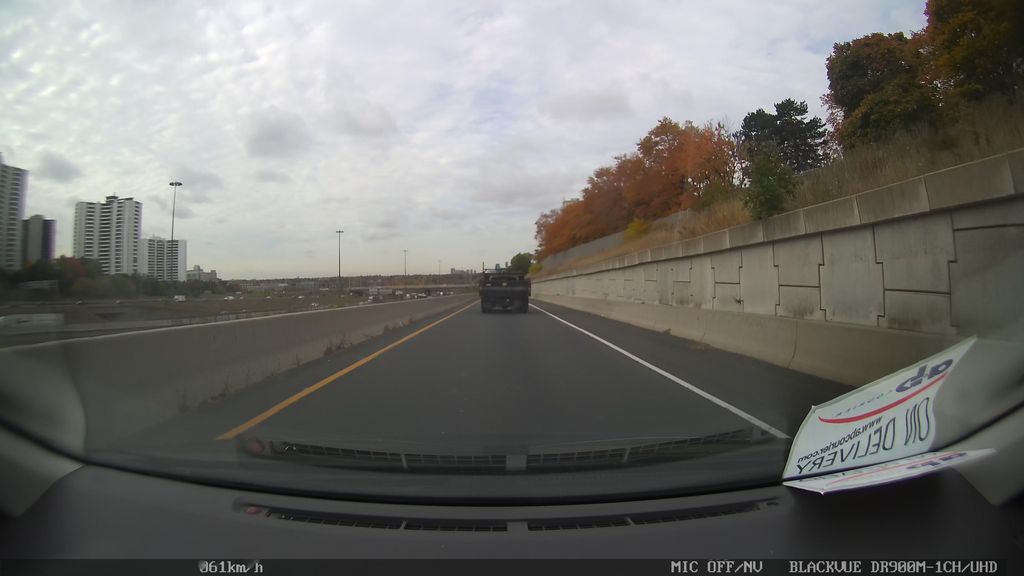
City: toronto